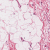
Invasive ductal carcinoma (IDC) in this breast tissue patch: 0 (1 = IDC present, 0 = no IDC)